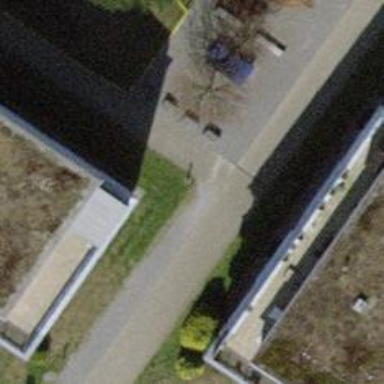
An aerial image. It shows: Path made of paving stones.